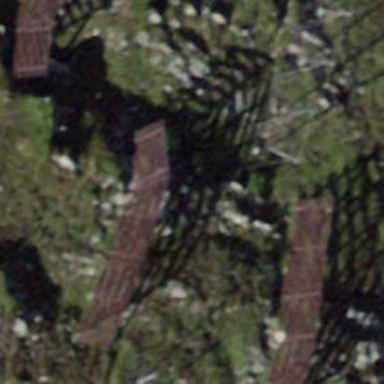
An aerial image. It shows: Structure designed for avalanche protection.